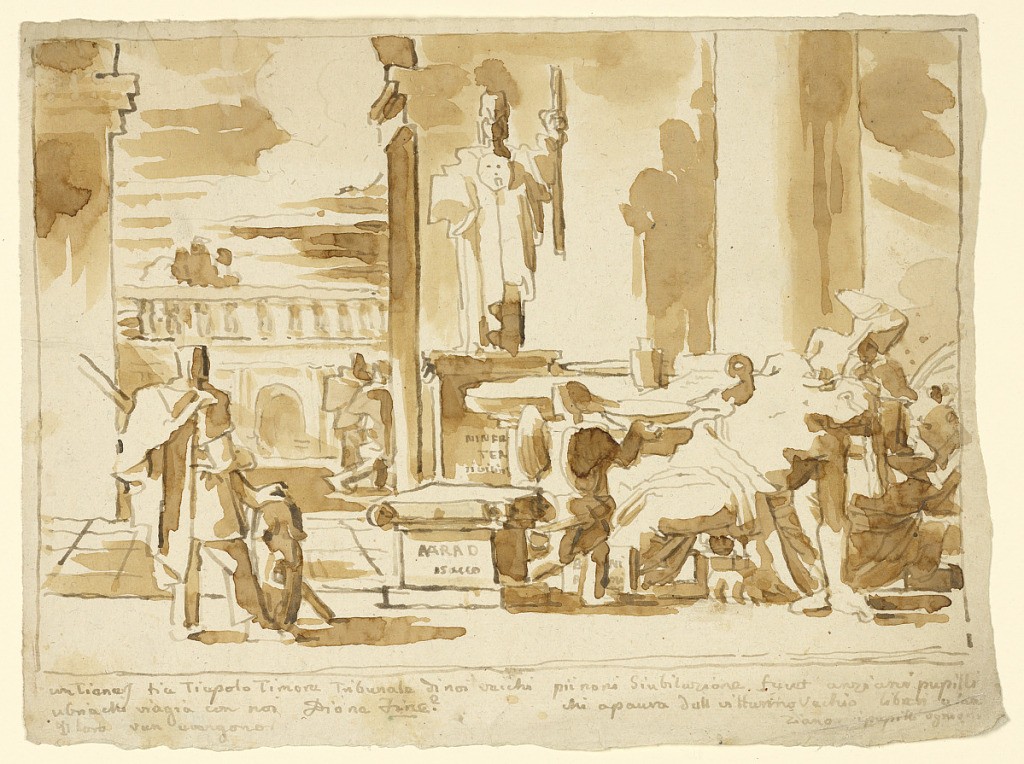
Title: Scene in a Temple Dedicated to Athena
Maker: Fortunato Duranti, Italian, 1787 - 1863
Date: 1825-1850
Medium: Bistre pen and ink, brush and wash on paper
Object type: Drawing
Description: At the center of the composition the statue of Athena is shown on a high pedestal, facing the spectator. Group of figures in foreground, right. Left: a warrior leans on his shield. View beyond the temple in distance, left. Three lines of inscription below.